Aerial crown-view tile of a tropical tree (Barro Colorado Island, Panama), acquired 20250818:
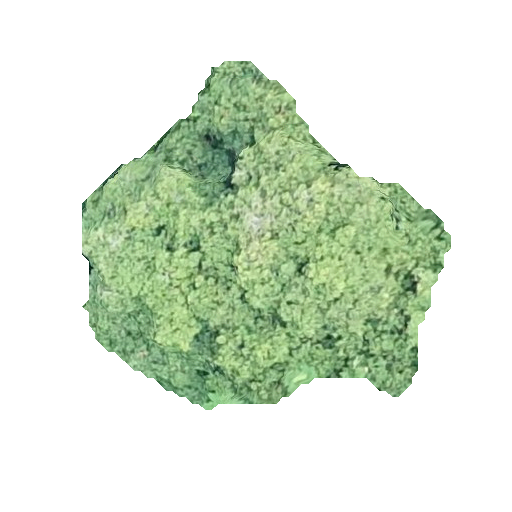
Species: Guapira myrtiflora
GBIF accepted scientific name: Guapira myrtiflora
Crown area: 121.177 m²